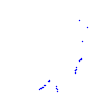
Particle: proton